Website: walmart
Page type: account-selection
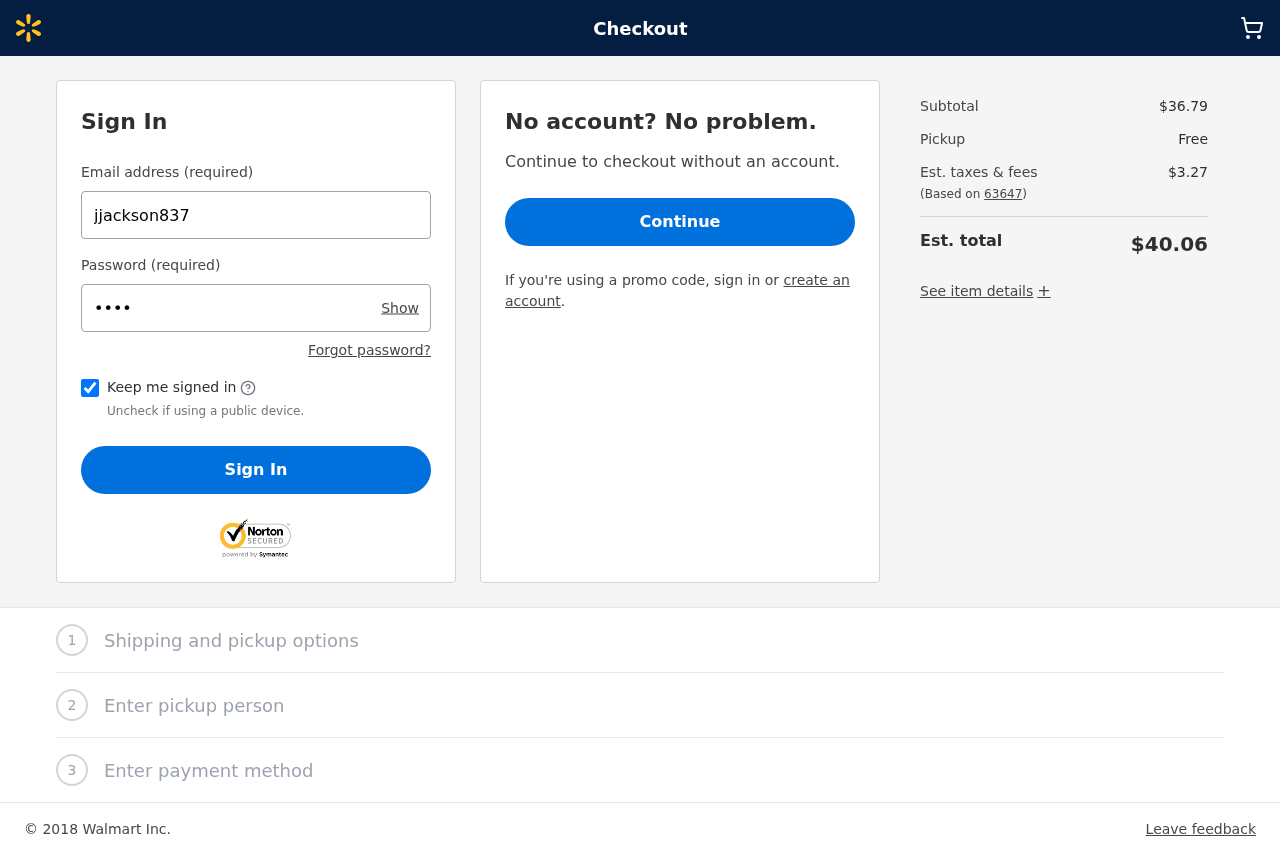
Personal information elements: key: PII_LOGIN_USERNAME
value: jjackson837
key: PII_POSTCODE
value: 63647
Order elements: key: ORDER_SUBTOTAL
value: $36.79
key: ORDER_TAX
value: $3.27
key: ORDER_TOTAL
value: $40.06